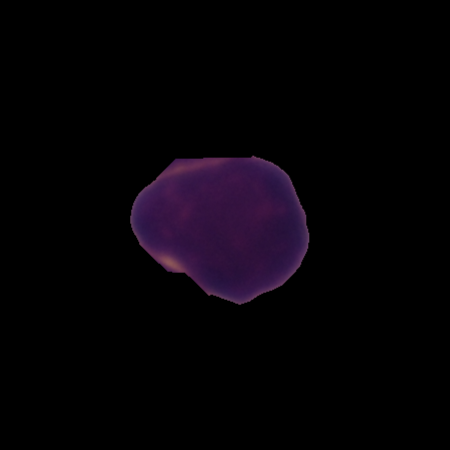
Label: healthy